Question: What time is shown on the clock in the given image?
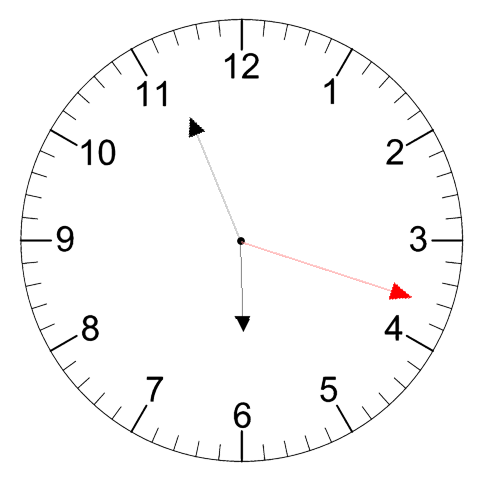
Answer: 05:56:18